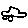
Label: car